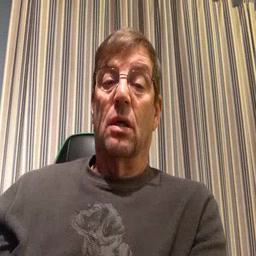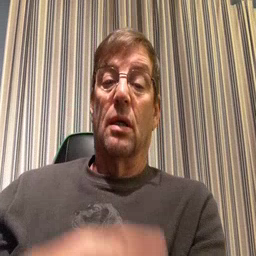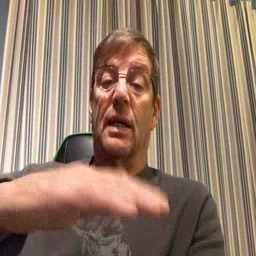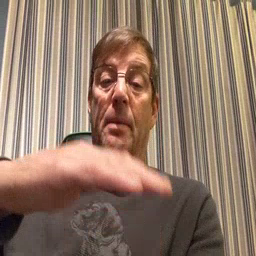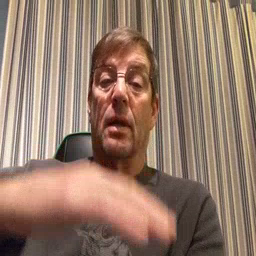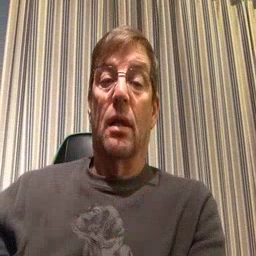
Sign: table